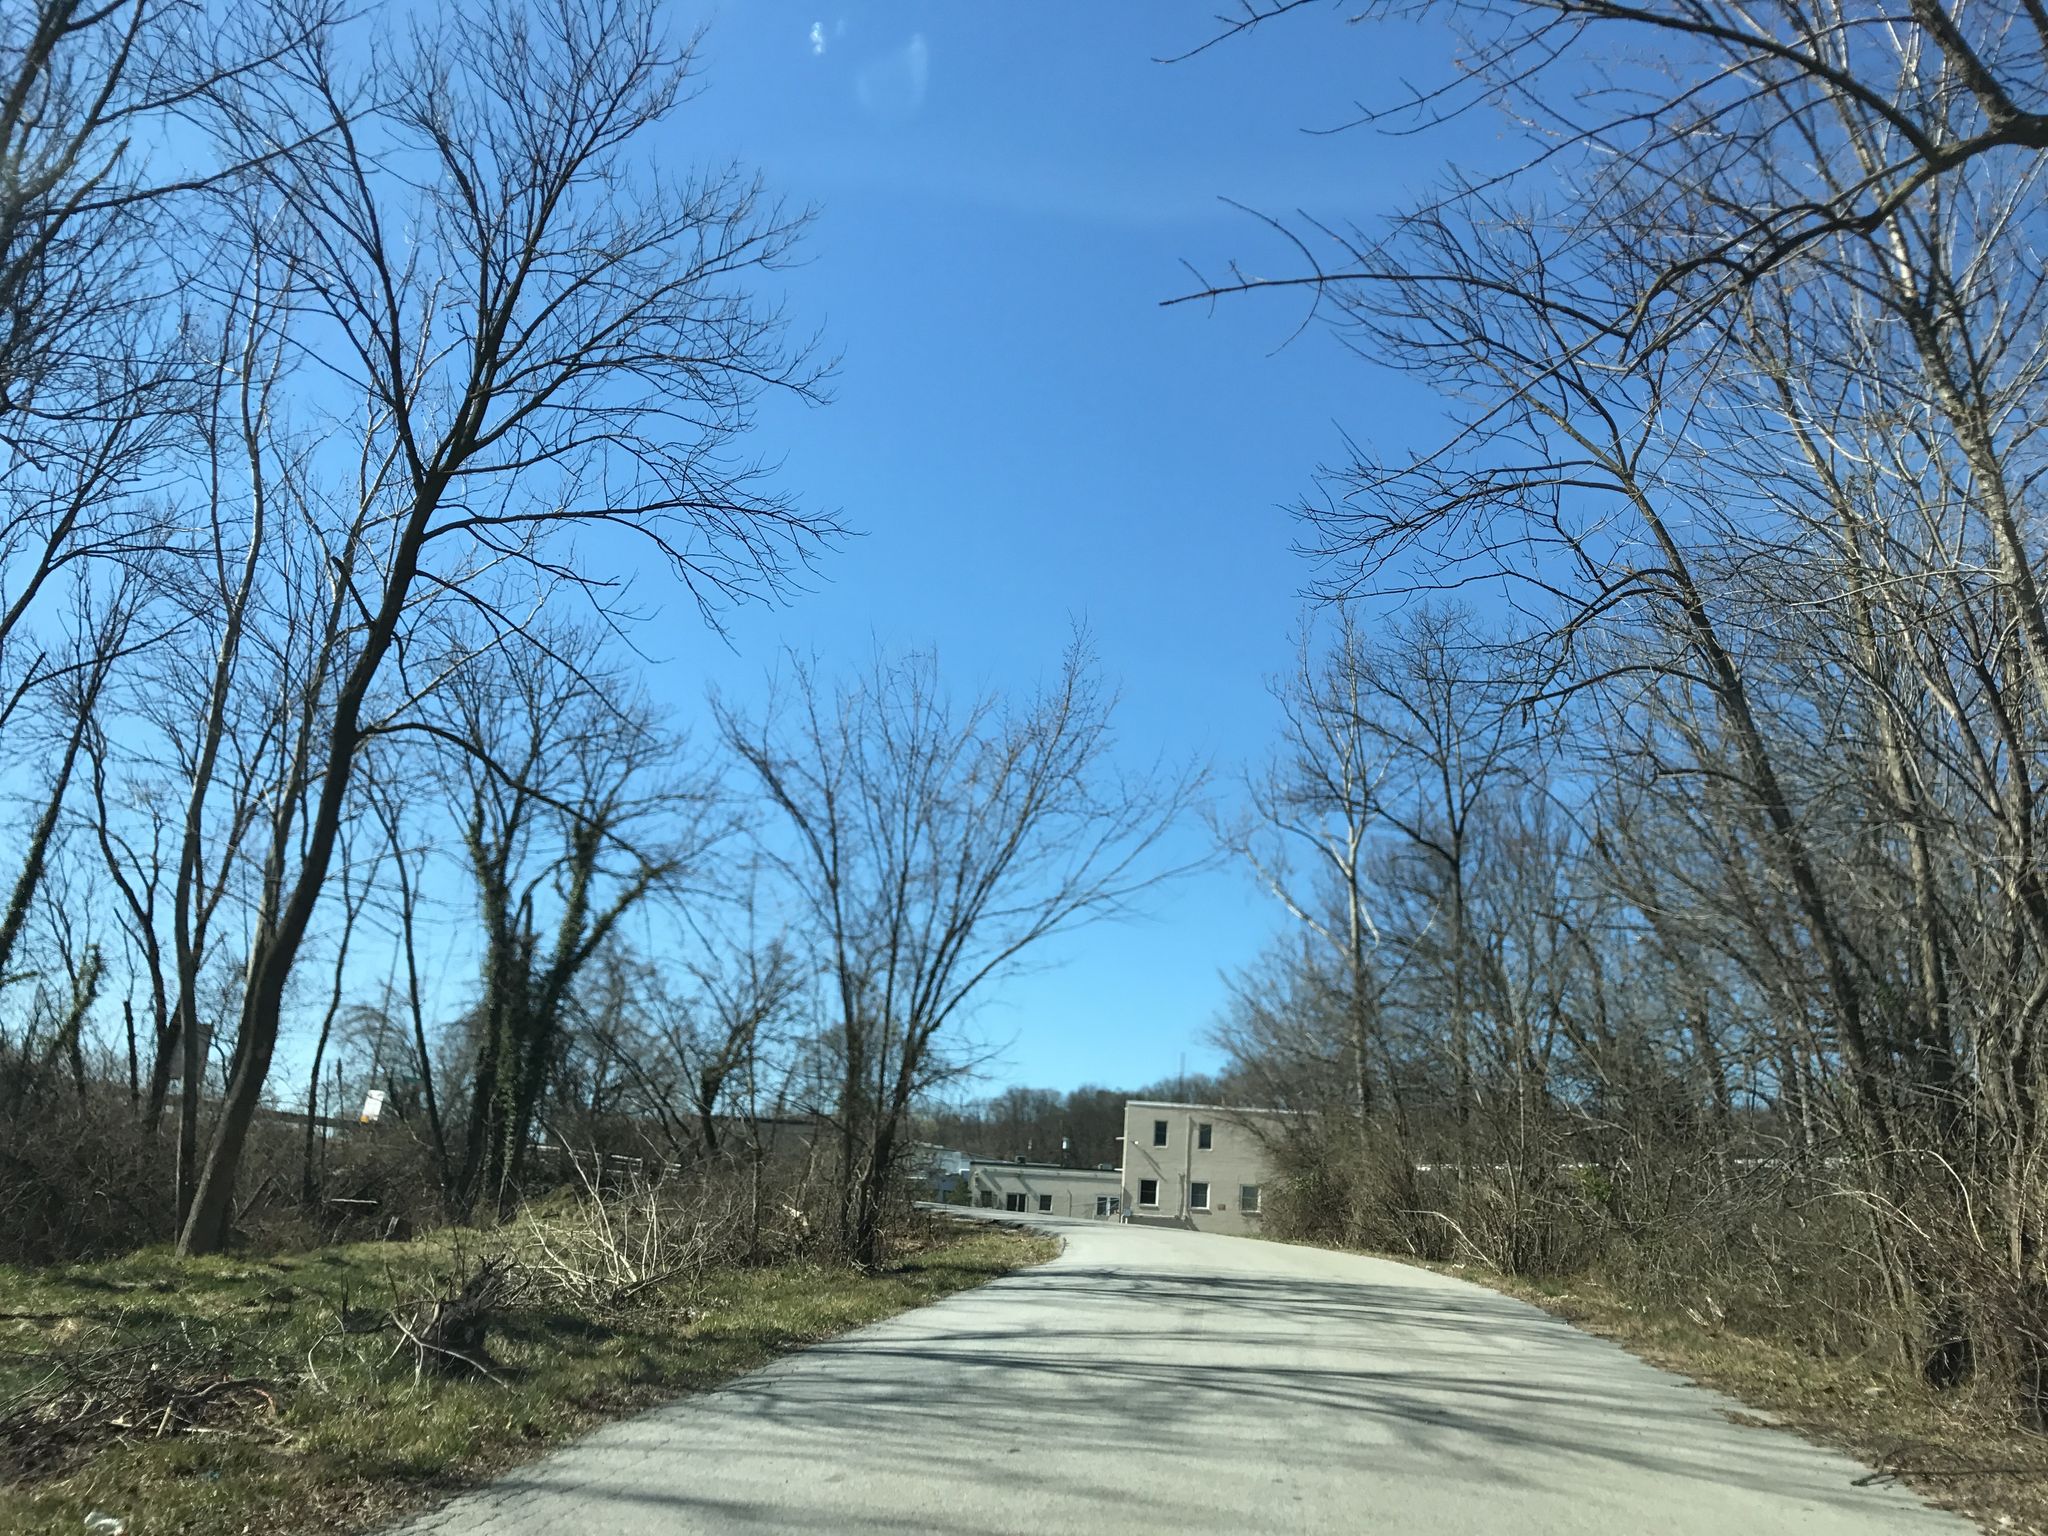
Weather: snowy
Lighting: day
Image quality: slightly poor
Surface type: walking surface
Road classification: service, residential, unclassified
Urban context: very low density rural
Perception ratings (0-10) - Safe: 1.65, Lively: 1.76, Beautiful: 8.24, Boring: 8.4, Depressing: 2.87, Wealthy: 2.21